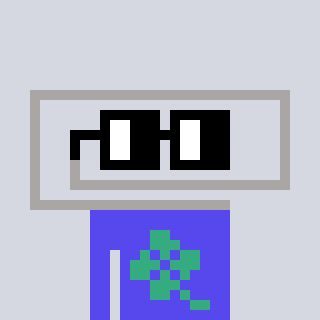
a pixel art character with square black glasses, a paperclip-shaped head and a computerblue-colored body on a cool background